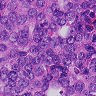
Metastatic tissue present: yes